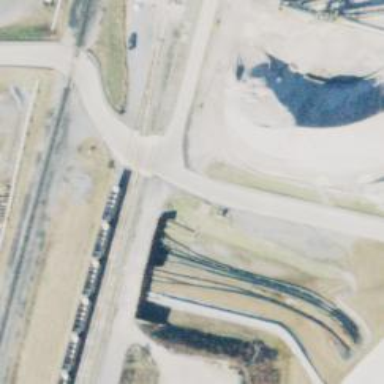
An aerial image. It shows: Level crossing along the railway.